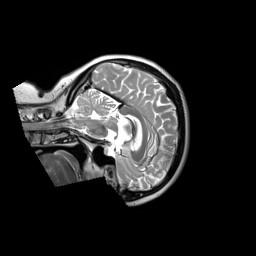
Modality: T2w
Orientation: sagittal
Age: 47
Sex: female
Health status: ill
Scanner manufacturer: siemens
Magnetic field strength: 3 T
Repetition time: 2.8 s
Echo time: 0.326 s